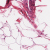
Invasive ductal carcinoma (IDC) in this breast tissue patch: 0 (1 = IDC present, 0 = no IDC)